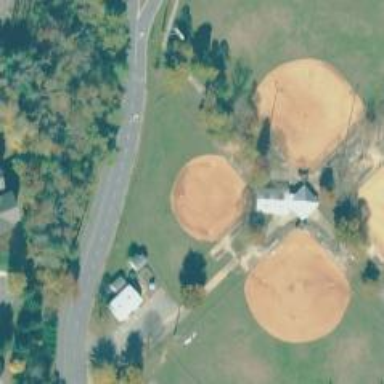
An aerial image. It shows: Softball pitch for leisure land activities.